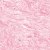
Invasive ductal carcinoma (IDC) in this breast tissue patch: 0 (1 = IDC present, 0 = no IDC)